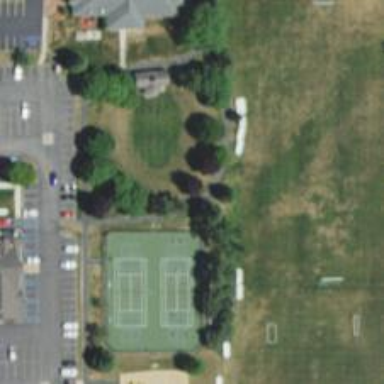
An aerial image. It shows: Soccer pitch for leisureland activities.